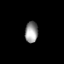
Tissue: prostate
Cell type: T cells
Senescence score: 0.321
Nuclear area (px): 264
Mean DAPI intensity: 150.655